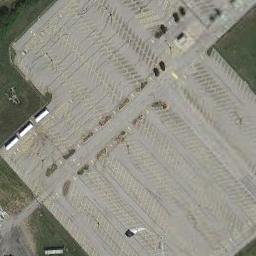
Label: parking_lot